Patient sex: M
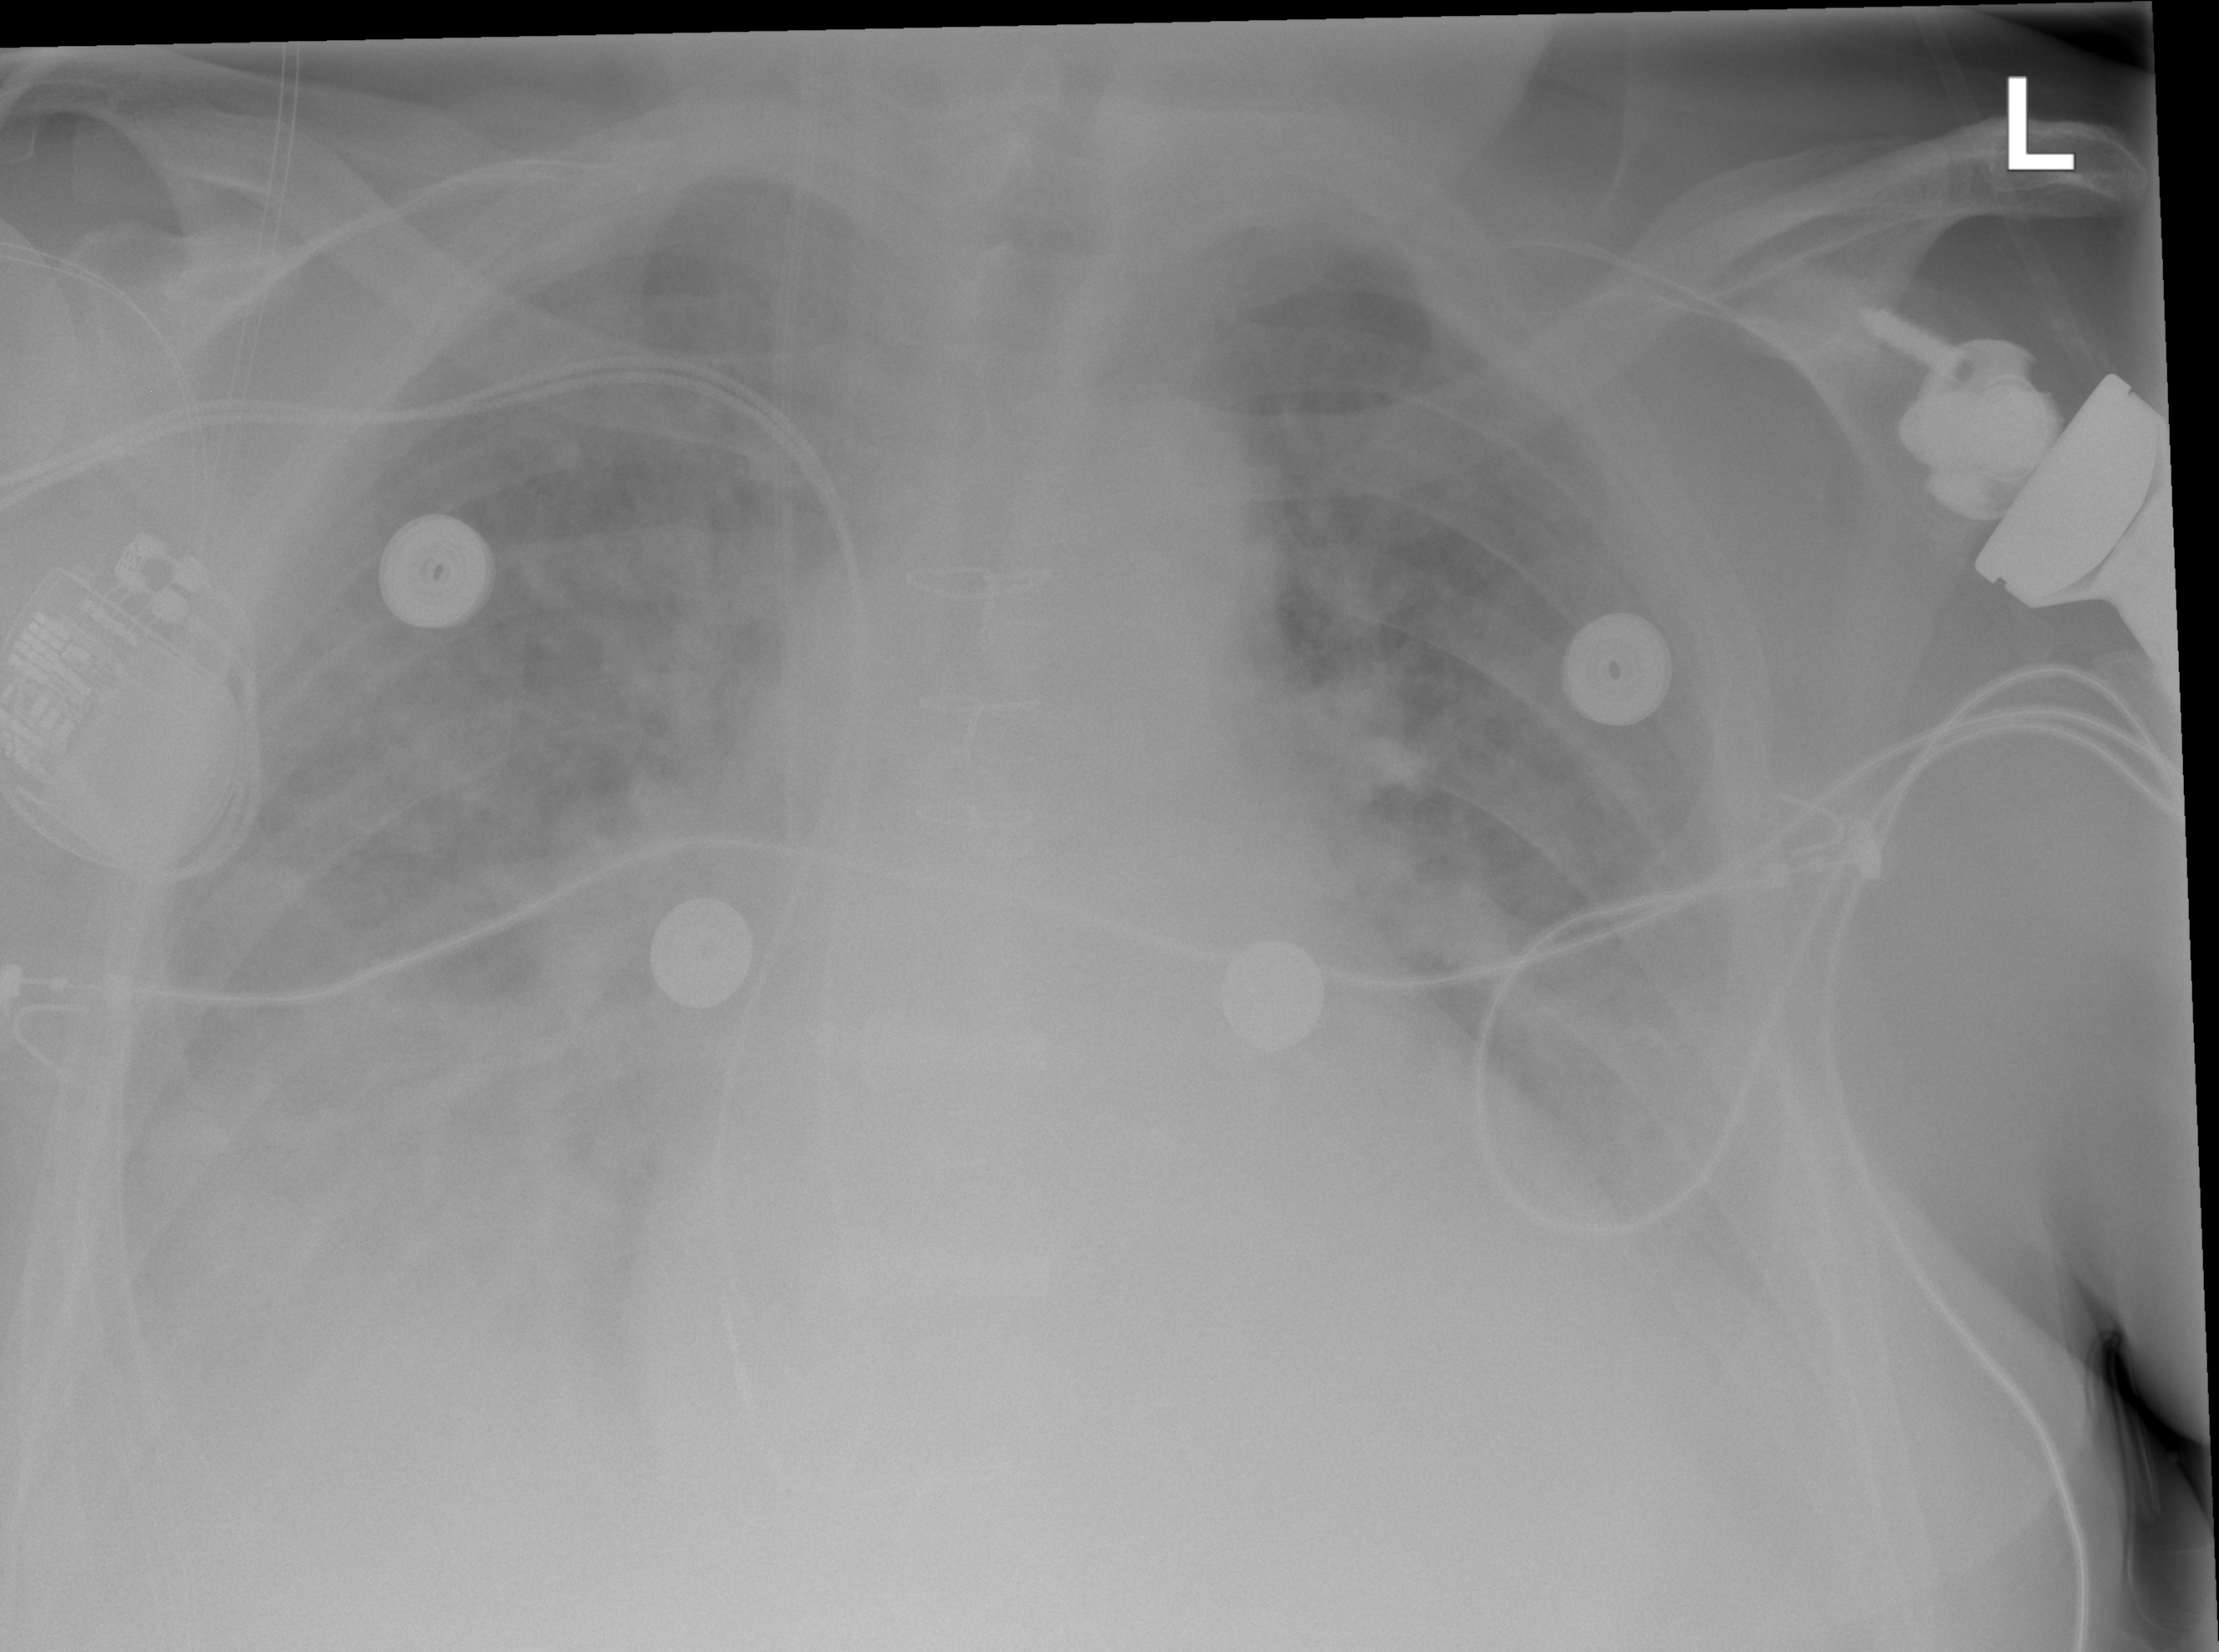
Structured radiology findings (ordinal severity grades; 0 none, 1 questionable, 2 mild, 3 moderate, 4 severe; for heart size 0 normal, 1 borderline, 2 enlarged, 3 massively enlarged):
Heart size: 2
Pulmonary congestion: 2
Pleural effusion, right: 2
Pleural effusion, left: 2
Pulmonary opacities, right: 2
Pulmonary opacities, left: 2
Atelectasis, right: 2
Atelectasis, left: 2